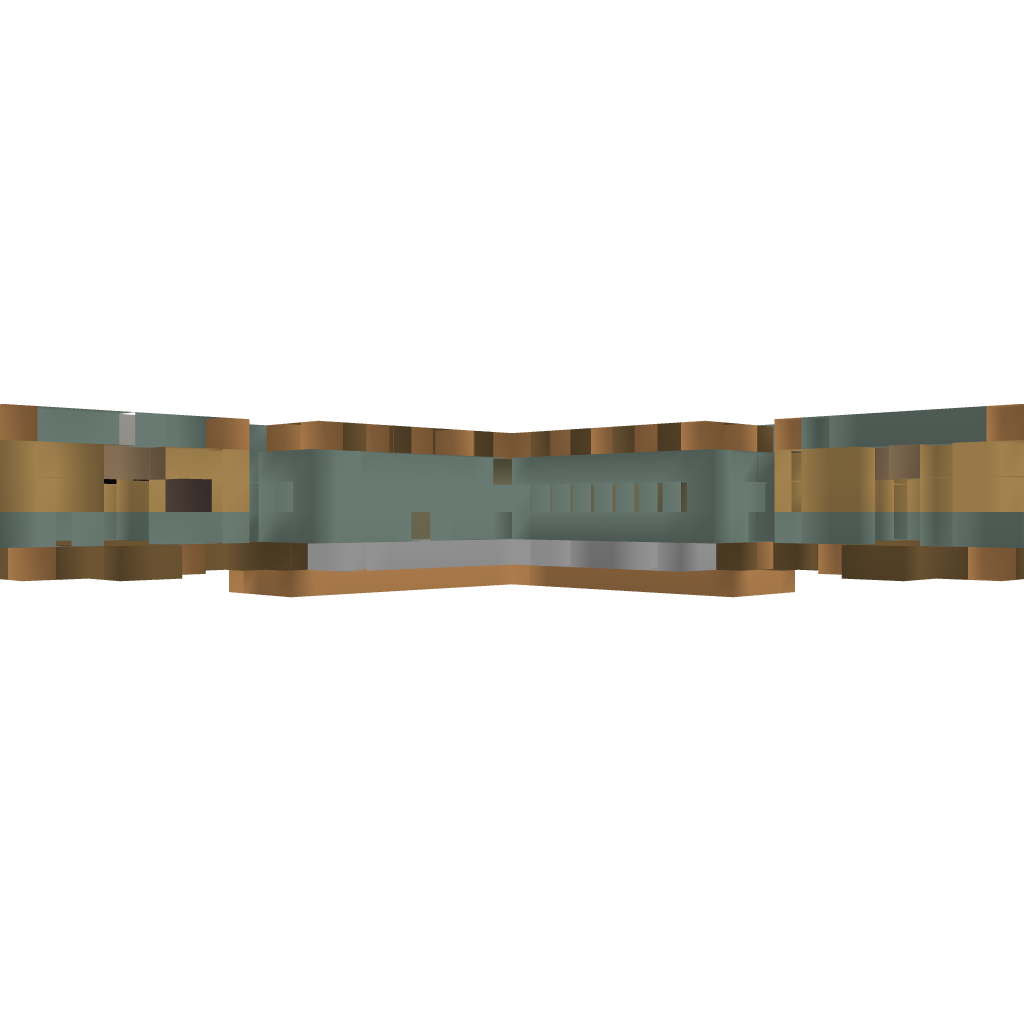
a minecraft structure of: Cross Garden